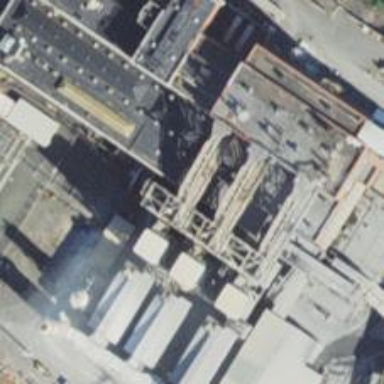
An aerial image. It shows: Steam turbine power generator fueled by waste.